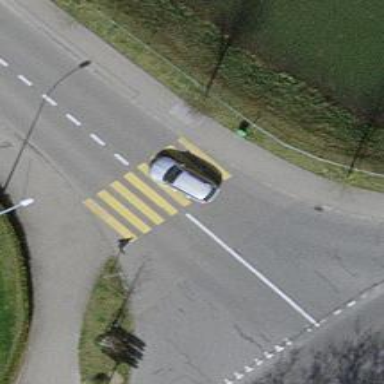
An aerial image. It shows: Uncontrolled zebra crossing on the road.